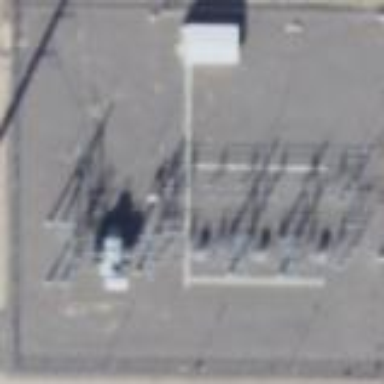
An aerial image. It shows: Outdoor power substation with fence surrounding it. The substation operates at the transmission level.